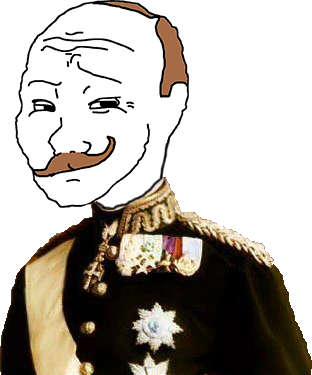
Label: 5_Smugjak